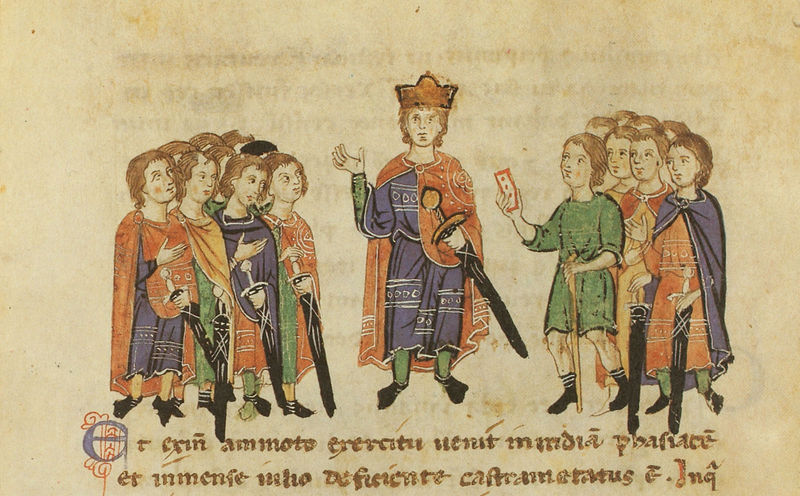
Titel: Alexanderroman
Institution: Leipzig, Stadtbibliothek
Schlagwörter: blau, hand, mann, umhang, weiß, gelb, grün, menschen, braun, bunt, hut, männer, zeichnung, rot, beige, gesellschaft, malerei, versammlung, falten, bild, hände, gewand, gold, haare, mantel, krone, stock, schrift, stab, vergilbt, figuren, könig, soldaten, buch, geld, druck, illustration, schwert, schwerter, text, buchstaben, literatur, ritter, armee, mittelalter, menschengruppe, herz, gezeichnet, handschrift, ludwig, king, latein, buchmalerei, manuskript, teilen, artus, recht, illumination, sachsenspiegel, mittelhochdeutsch, latin, gefolgsleute, share